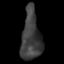
Tissue: skin
Cell type: Epithelial cells
Senescence score: 0.2841
Nuclear area (px): 955
Mean DAPI intensity: 62.587